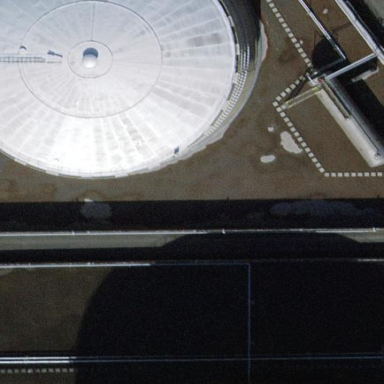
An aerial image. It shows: Building with storage tank.